Question: just having a tough time forming my layout. I mocked up a Photoshop example of what I'm trying to accomplish real quick.
I have been trying to form this layout with a Relative Layout but it's not working like I thought it would, should I use a LinearLayout perhaps? Any insight would be greatly appreciated!

<URL>
Made a few minor changes to the layout, but nested relativeLayoutss inside a linearLayout worked perfectly. Now just having trouble making those bottom 3 settings buttons center, meh oh well I'll figure it out.
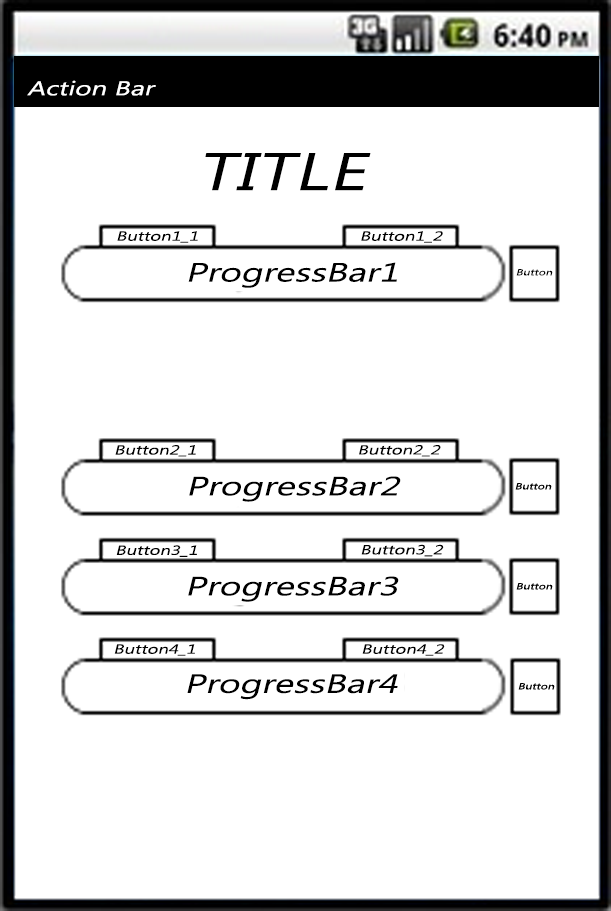
Answer: Use nested layouts, after all a layout is a 'View'.
Your example looks like 'LinearLayout' at root and a 'RelativeLayout' for each row. If you're making several rows you should look into the details of a 'ListView'.